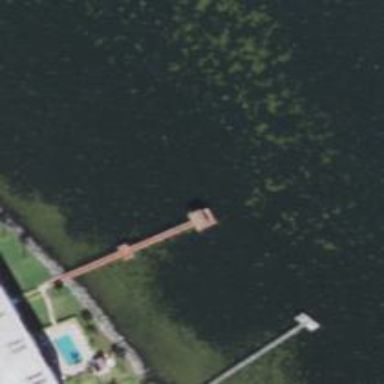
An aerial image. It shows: Man-made pier.